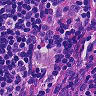
Metastatic tissue present: no